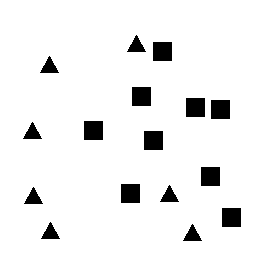
Squares: 9
Triangles: 7
Stars: 0
Total shapes: 16